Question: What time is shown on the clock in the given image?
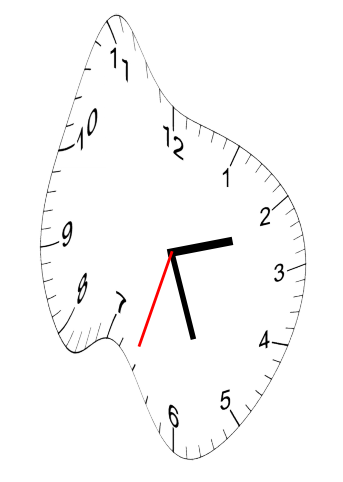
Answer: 02:26:33